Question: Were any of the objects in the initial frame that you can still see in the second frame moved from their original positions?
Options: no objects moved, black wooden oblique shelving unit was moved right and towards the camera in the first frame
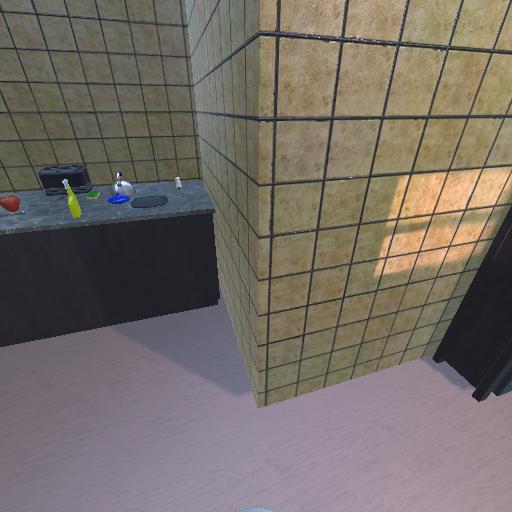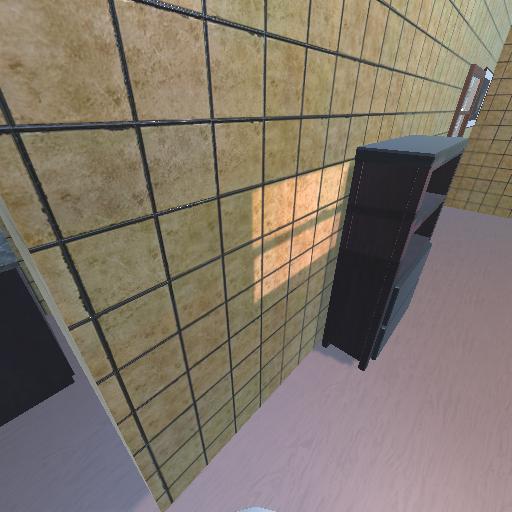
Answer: no objects moved